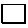
Label: square